Interaction volume radius: 10 \u00c5
Interaction volume height: 45 \u00c5
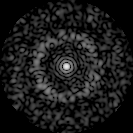
Disorder parameter: 0.8336